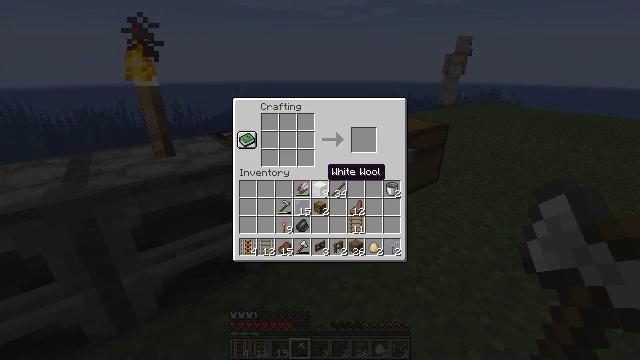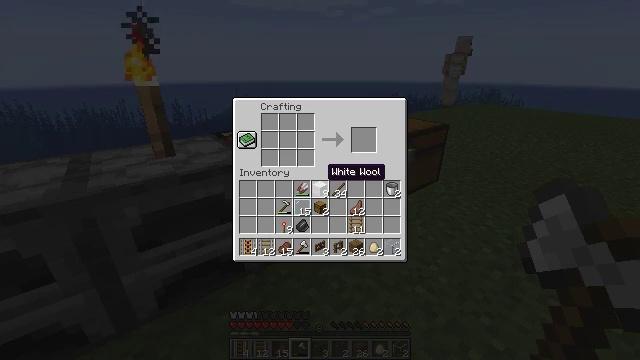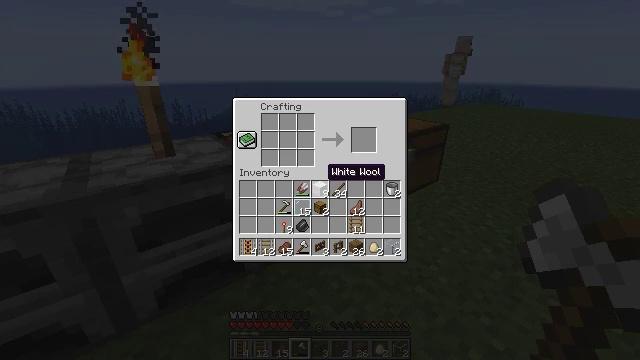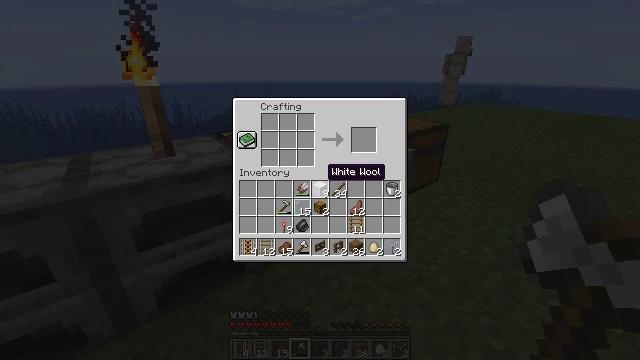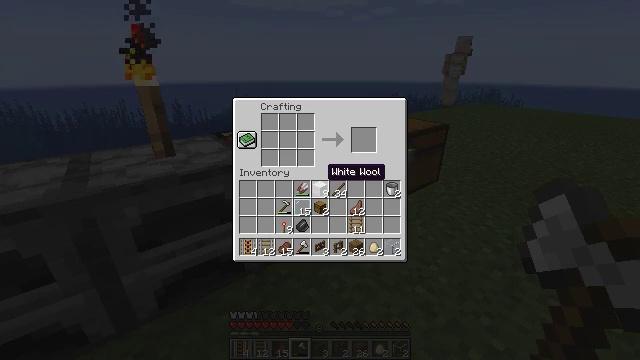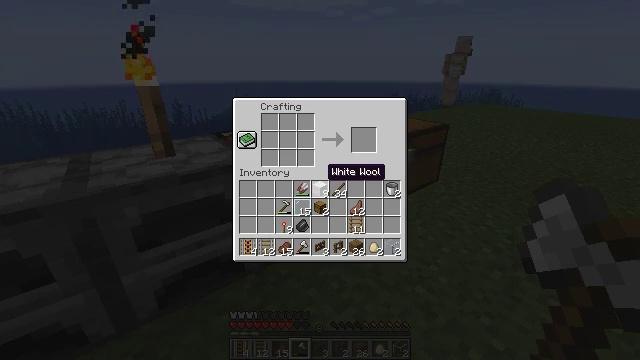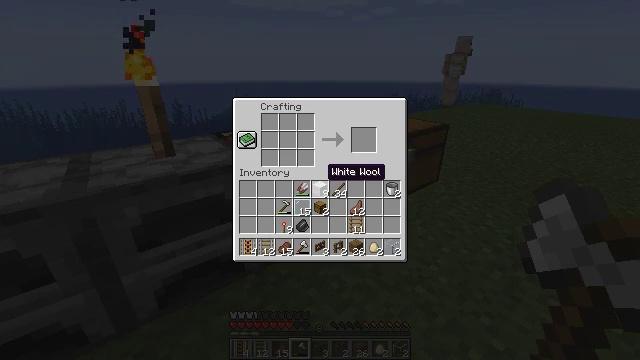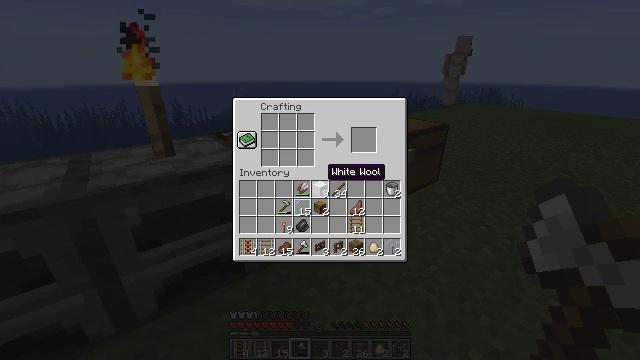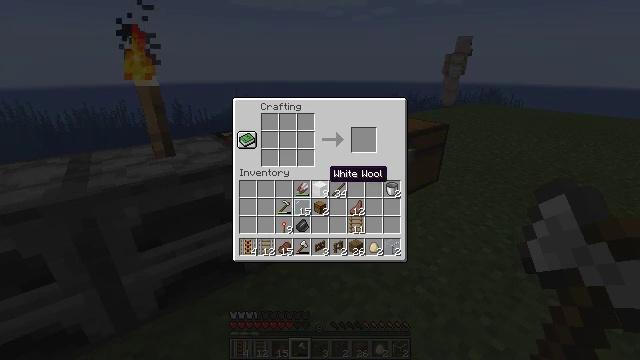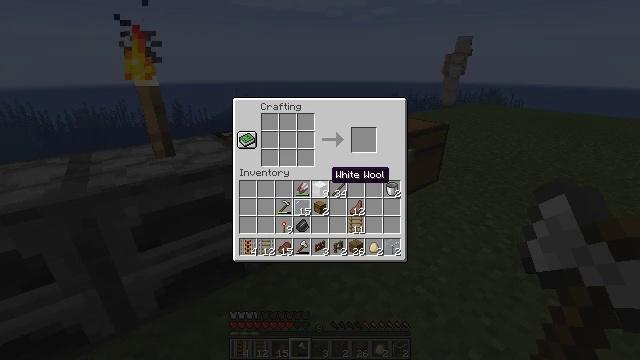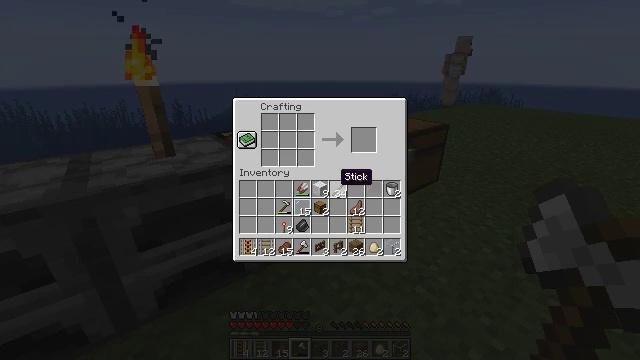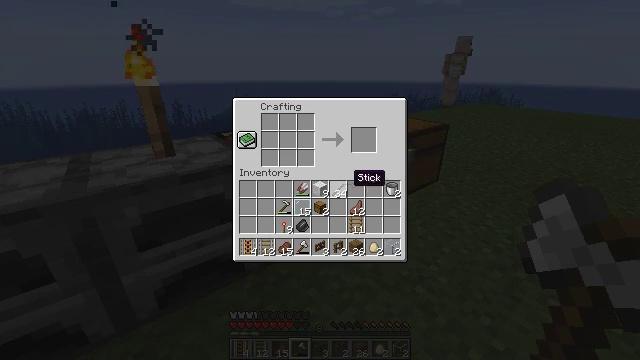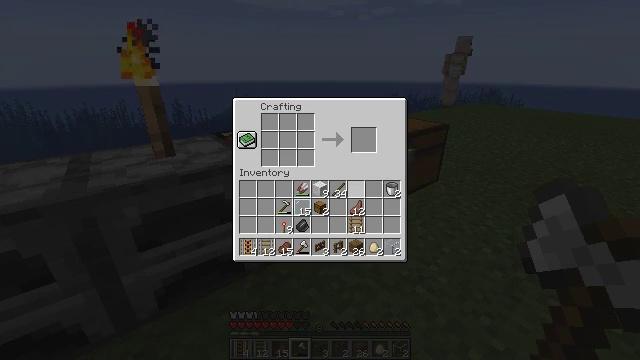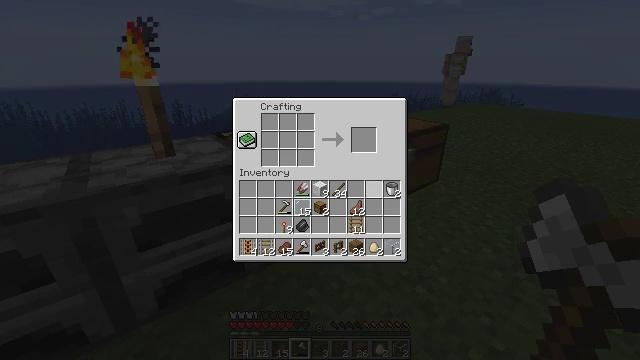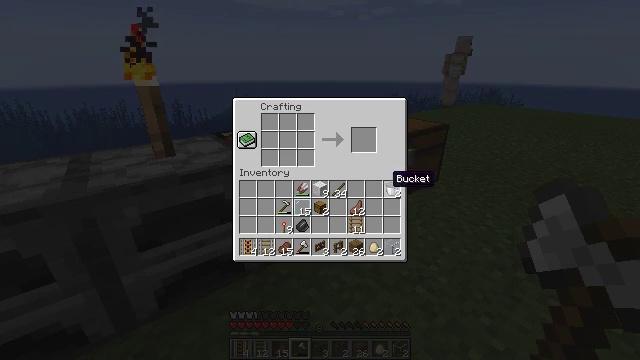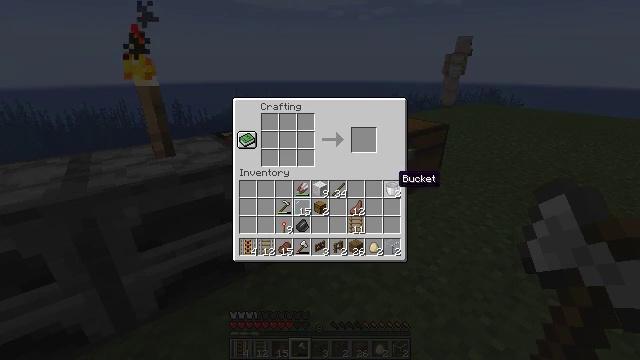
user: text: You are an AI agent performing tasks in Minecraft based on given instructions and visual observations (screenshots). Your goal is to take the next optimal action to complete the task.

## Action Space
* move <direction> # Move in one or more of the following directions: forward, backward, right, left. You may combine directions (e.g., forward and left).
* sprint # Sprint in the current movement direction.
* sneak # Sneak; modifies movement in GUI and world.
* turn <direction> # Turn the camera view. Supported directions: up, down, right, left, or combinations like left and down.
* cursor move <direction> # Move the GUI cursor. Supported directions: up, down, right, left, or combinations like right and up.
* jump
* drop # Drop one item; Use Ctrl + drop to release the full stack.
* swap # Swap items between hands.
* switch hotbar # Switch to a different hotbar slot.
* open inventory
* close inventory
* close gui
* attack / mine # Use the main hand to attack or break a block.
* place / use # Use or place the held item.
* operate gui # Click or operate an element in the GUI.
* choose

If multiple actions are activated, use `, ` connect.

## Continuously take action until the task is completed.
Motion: motion action
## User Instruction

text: Create a spruce sign with the crafting table.
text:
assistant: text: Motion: no_op
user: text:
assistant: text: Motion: no_op
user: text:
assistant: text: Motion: no_op
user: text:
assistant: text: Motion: no_op
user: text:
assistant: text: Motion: no_op
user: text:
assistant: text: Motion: no_op
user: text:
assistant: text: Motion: no_op
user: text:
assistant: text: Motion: no_op
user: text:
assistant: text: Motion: no_op
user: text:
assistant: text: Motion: cursor move right
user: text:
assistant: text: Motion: cursor move right
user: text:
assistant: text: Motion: cursor move right
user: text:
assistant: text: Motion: cursor move right
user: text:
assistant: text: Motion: cursor move right
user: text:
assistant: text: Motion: no_op
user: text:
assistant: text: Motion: no_op
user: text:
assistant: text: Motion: no_op
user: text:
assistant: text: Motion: no_op
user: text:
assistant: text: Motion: cursor move left
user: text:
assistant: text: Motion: cursor move left
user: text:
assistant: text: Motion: no_op
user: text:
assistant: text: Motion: no_op
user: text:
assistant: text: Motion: no_op
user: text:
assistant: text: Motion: no_op
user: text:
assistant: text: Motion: no_op
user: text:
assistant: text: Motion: no_op
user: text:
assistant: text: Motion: no_op
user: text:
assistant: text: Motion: no_op
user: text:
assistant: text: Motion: operate gui
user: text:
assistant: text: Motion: operate gui